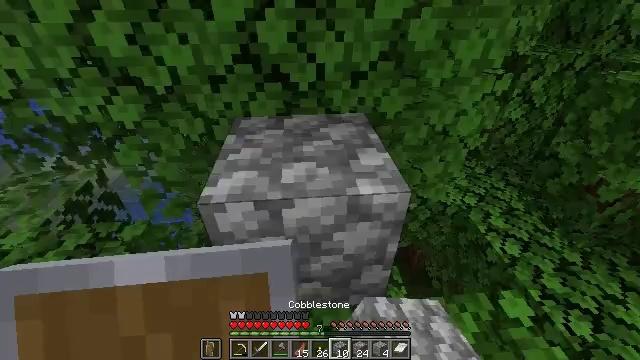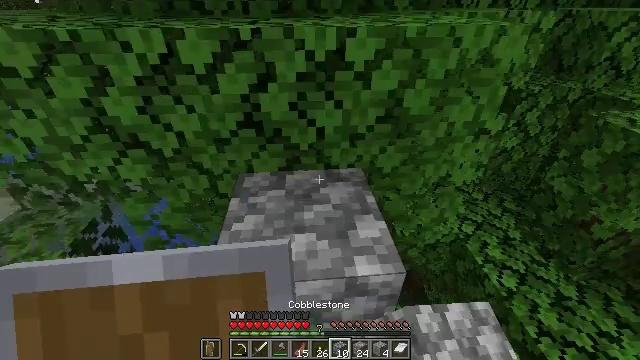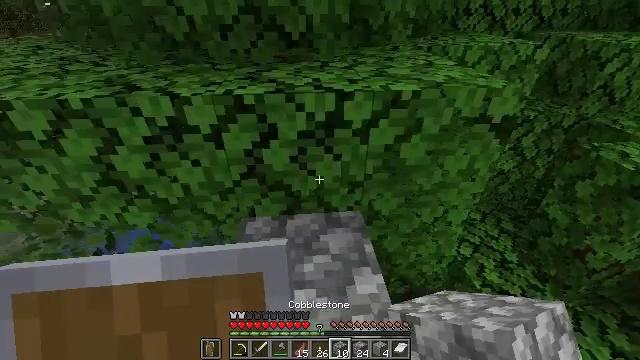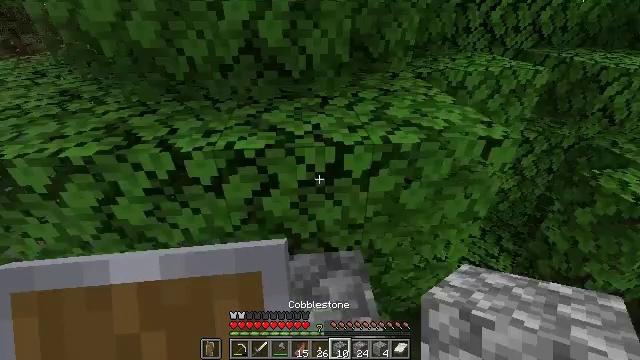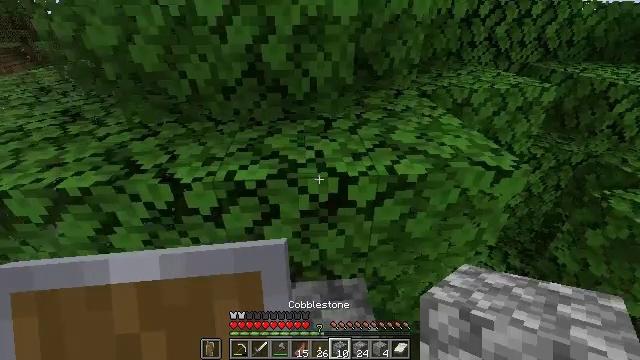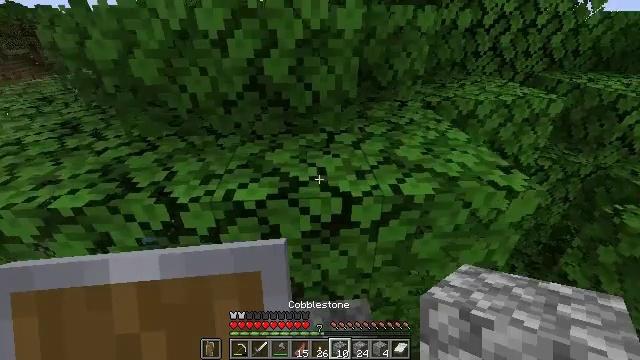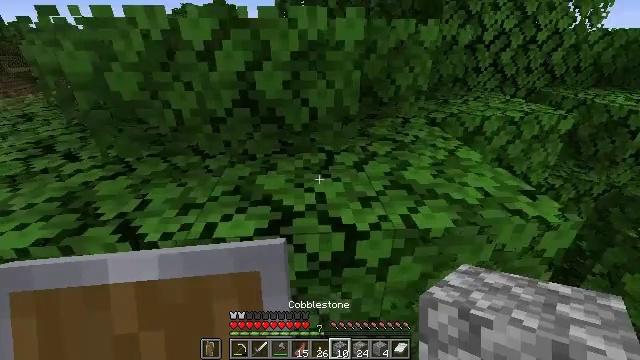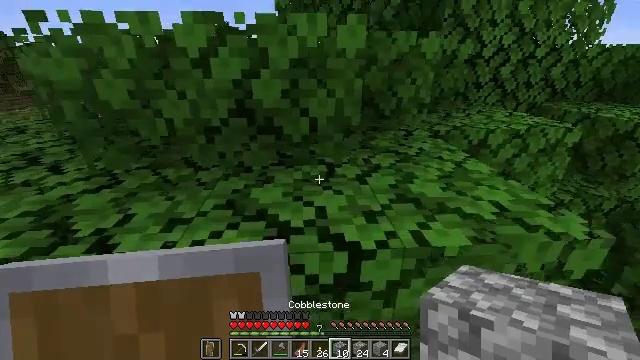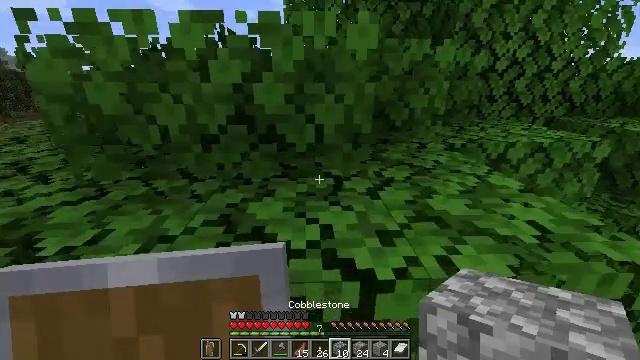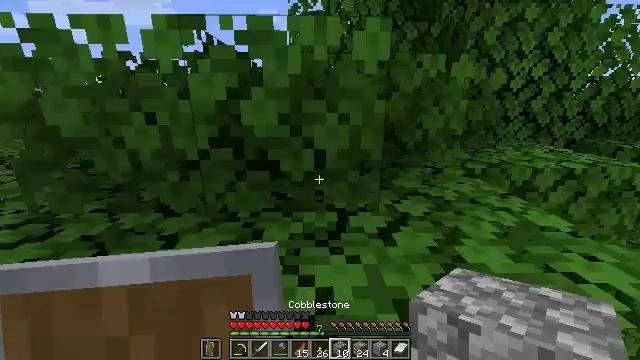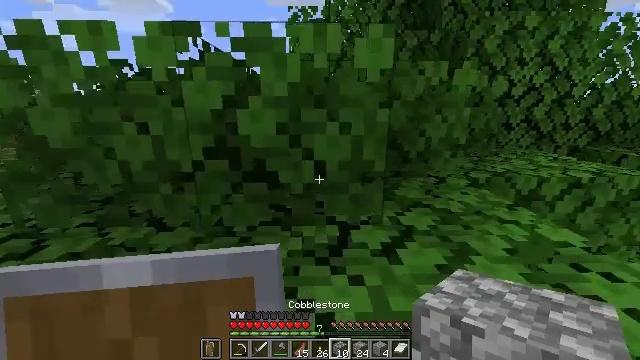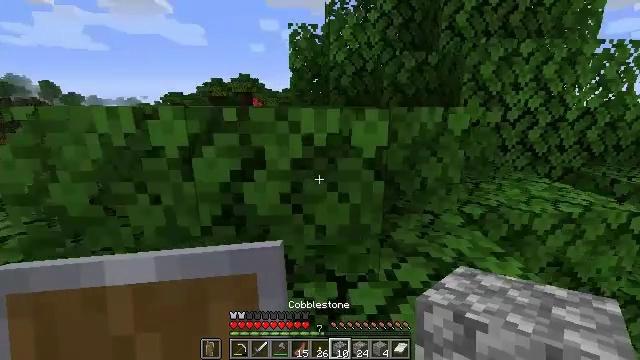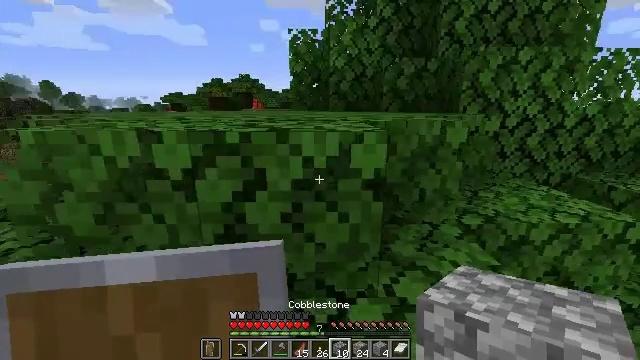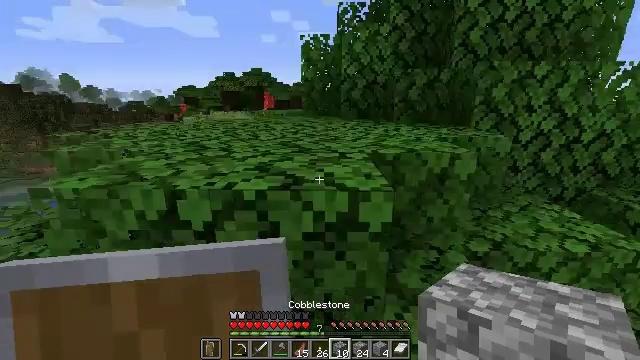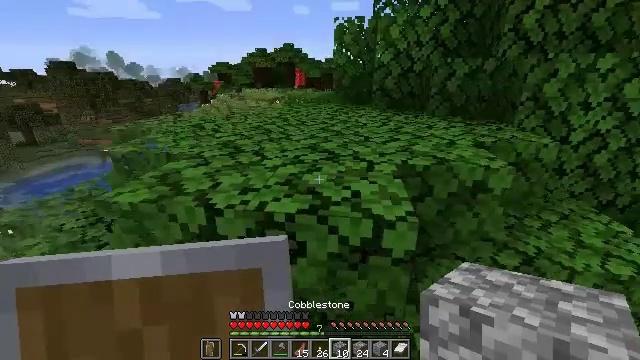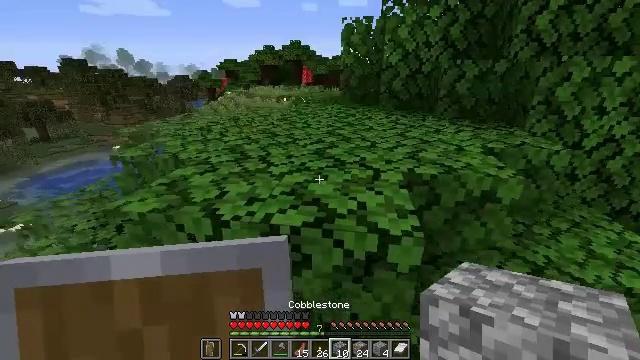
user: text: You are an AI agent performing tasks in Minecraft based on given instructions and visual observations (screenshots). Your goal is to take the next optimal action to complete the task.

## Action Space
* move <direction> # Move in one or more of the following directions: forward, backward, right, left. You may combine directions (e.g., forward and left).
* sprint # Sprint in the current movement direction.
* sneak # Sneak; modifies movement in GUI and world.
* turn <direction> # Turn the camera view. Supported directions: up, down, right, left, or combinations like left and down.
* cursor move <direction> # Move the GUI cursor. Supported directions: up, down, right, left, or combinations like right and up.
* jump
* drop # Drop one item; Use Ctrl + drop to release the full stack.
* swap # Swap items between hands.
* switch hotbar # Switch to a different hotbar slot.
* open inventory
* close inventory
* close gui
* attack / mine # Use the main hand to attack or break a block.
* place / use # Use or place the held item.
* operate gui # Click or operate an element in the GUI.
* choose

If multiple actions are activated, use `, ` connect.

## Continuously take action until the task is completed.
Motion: motion action
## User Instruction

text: Harvest dark oak leaves for decorative purposes.
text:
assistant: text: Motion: move forward, turn up, jump
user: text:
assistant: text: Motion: move forward, jump
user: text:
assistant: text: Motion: move forward, jump
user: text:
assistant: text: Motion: move forward, turn up
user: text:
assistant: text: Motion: move forward, turn up
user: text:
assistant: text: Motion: move forward, turn up
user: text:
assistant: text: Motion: move forward, turn up
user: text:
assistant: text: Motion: move forward, turn left and up
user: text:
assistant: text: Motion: move forward, turn left and up
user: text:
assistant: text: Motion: move forward, turn up
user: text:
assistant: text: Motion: move forward, jump
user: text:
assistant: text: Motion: move forward, jump
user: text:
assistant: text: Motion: move forward, turn left and down, jump
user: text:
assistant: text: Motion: move forward, turn left and down, jump
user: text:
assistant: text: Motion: move forward, turn left
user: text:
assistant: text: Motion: move forward
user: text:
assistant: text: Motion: move forward
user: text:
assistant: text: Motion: move forward
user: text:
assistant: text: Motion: move forward and move left, jump
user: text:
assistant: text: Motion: move forward and move left, jump
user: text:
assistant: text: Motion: move forward and move left, jump
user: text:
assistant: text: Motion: move forward and move left, jump
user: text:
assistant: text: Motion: move forward and move left, turn right and up, jump
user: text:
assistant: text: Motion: move forward and move left, turn right
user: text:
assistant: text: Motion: move forward, turn right
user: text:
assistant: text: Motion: move forward, turn right and up
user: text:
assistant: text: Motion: move forward, sprint, turn right and up
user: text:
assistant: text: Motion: move forward, sprint
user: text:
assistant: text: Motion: move forward, sprint
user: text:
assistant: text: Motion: move forward, sprint